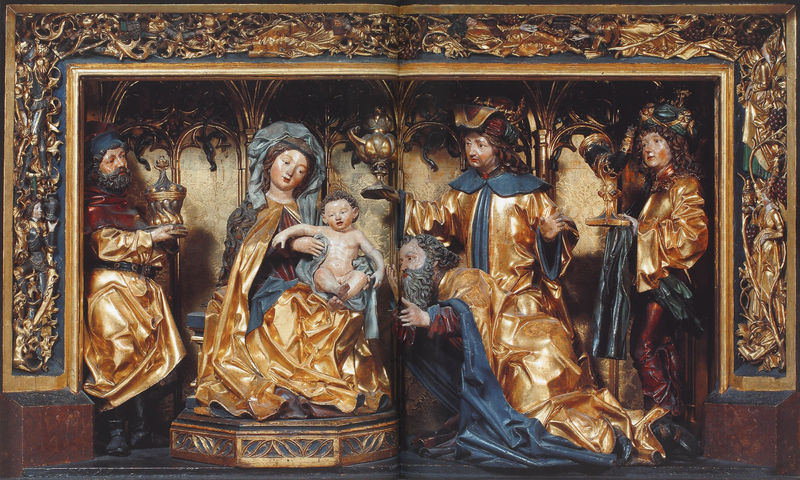
Titel: Hochaltar in der Wallfahrts- und Pfarrkirche St. Wolfgang
Künstler: Michael Pacher
Standort: Sankt Wolfgang am Abersee, Pfarrkirche St. Wolfgang (EU - AUT - Salzkammergut)
Schlagwörter: blau, gott, gruppe, mann, nackt, braun, frau, holz, hut, männer, rot, ornament, bart, barock, rahmen, horn, kirche, gewand, gold, kelch, mantel, gewänder, kind, mutter, skulptur, trauben, relief, baby, könig, podest, foto, knabe, religion, altar, schnitzerei, christus, jesus, weihrauch, schau, könige, traube, heilig, maria, madonna, anbetung, fotographie, ikone, vergoldung, josef, joseph, geburt, krippe, weihnachten, barrock, jesuskind, geschenke, caspar, freau, muttergottes, klappaltar, heiligen, drei könige, heilige drei könige, balthasar, melchior, myrre, nacjt, klapp, 3 könige, tuch+, heiligen könige, heilig drei könige, drei känige